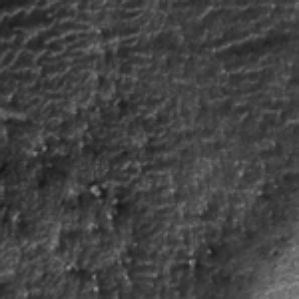
Label: frost